Question: I am trying to create a 'ImageView' with help of 'MapView' something like in pic:

Guys please give me some idea how to do this.
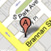
Answer: I'm not exactly sure what you mean, but from the looks of it you want the Google Static Maps API.
<URL>
This will generate an image of a map when you give it the latitude, longitude etc. You can then use this in an ImageView as you require.
The advantage is that you don't have to create an expensive MapView, but it will not be interactive